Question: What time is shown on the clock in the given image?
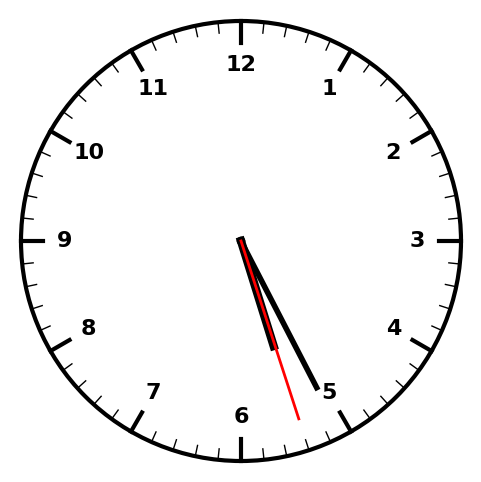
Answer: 05:25:27